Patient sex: F
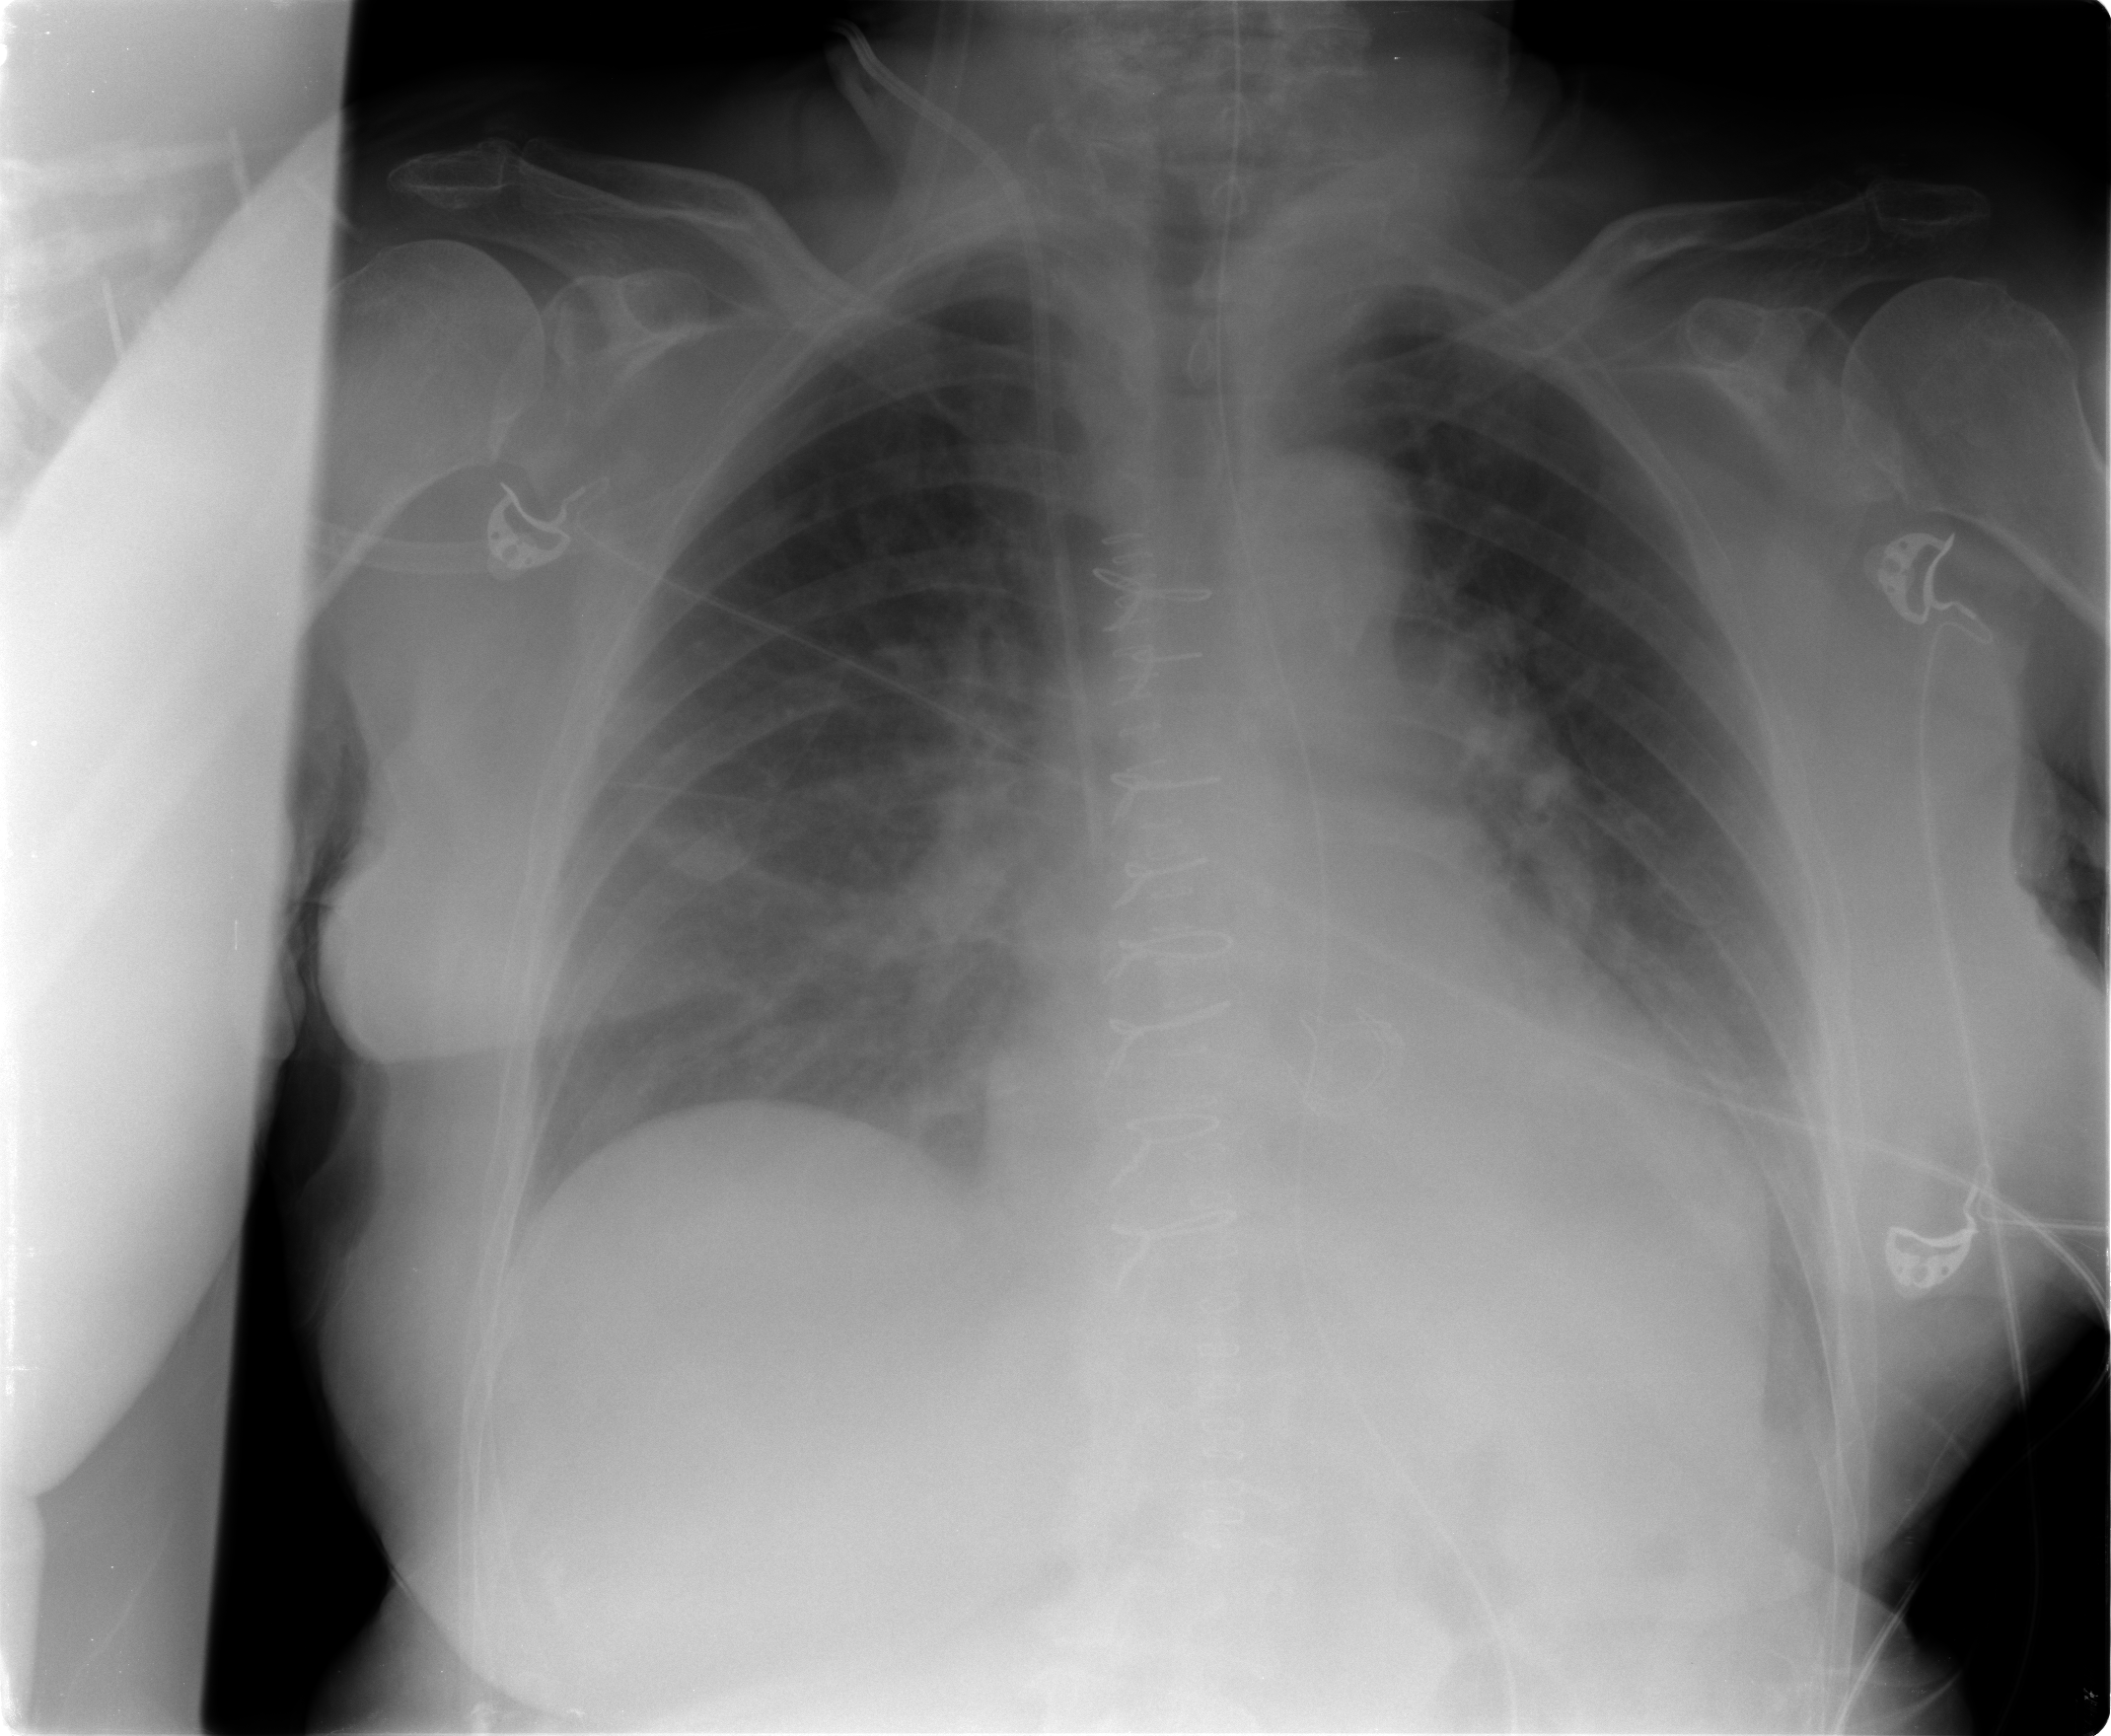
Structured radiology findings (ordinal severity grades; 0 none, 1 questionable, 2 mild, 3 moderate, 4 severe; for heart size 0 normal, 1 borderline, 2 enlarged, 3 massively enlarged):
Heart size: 2
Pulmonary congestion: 2
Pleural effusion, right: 1
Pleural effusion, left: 2
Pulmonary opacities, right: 0
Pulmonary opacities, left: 0
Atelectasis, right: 2
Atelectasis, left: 2